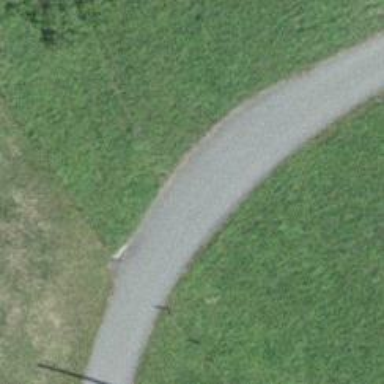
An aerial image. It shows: Unclassified road.